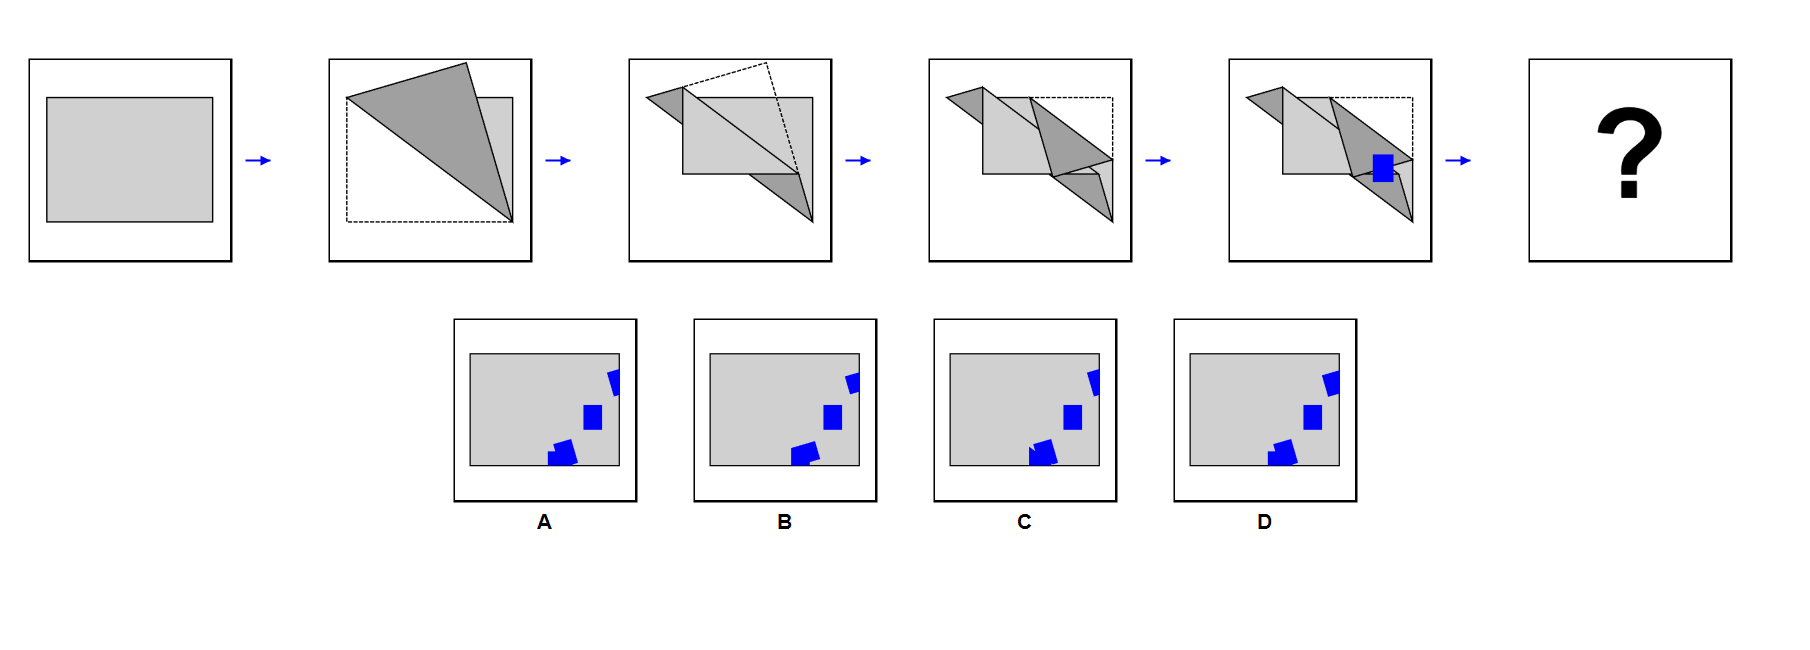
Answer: B